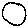
Label: circle